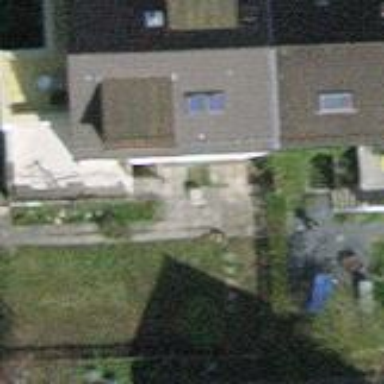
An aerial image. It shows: Semi-detached house with gabled roof.